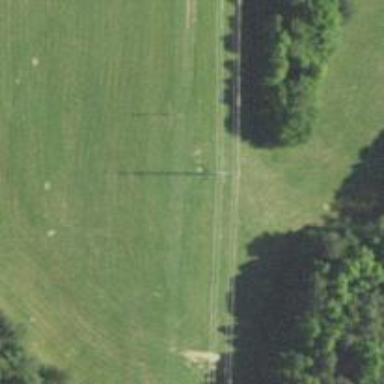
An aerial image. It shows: Power pole.